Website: lowes
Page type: newsletter-management
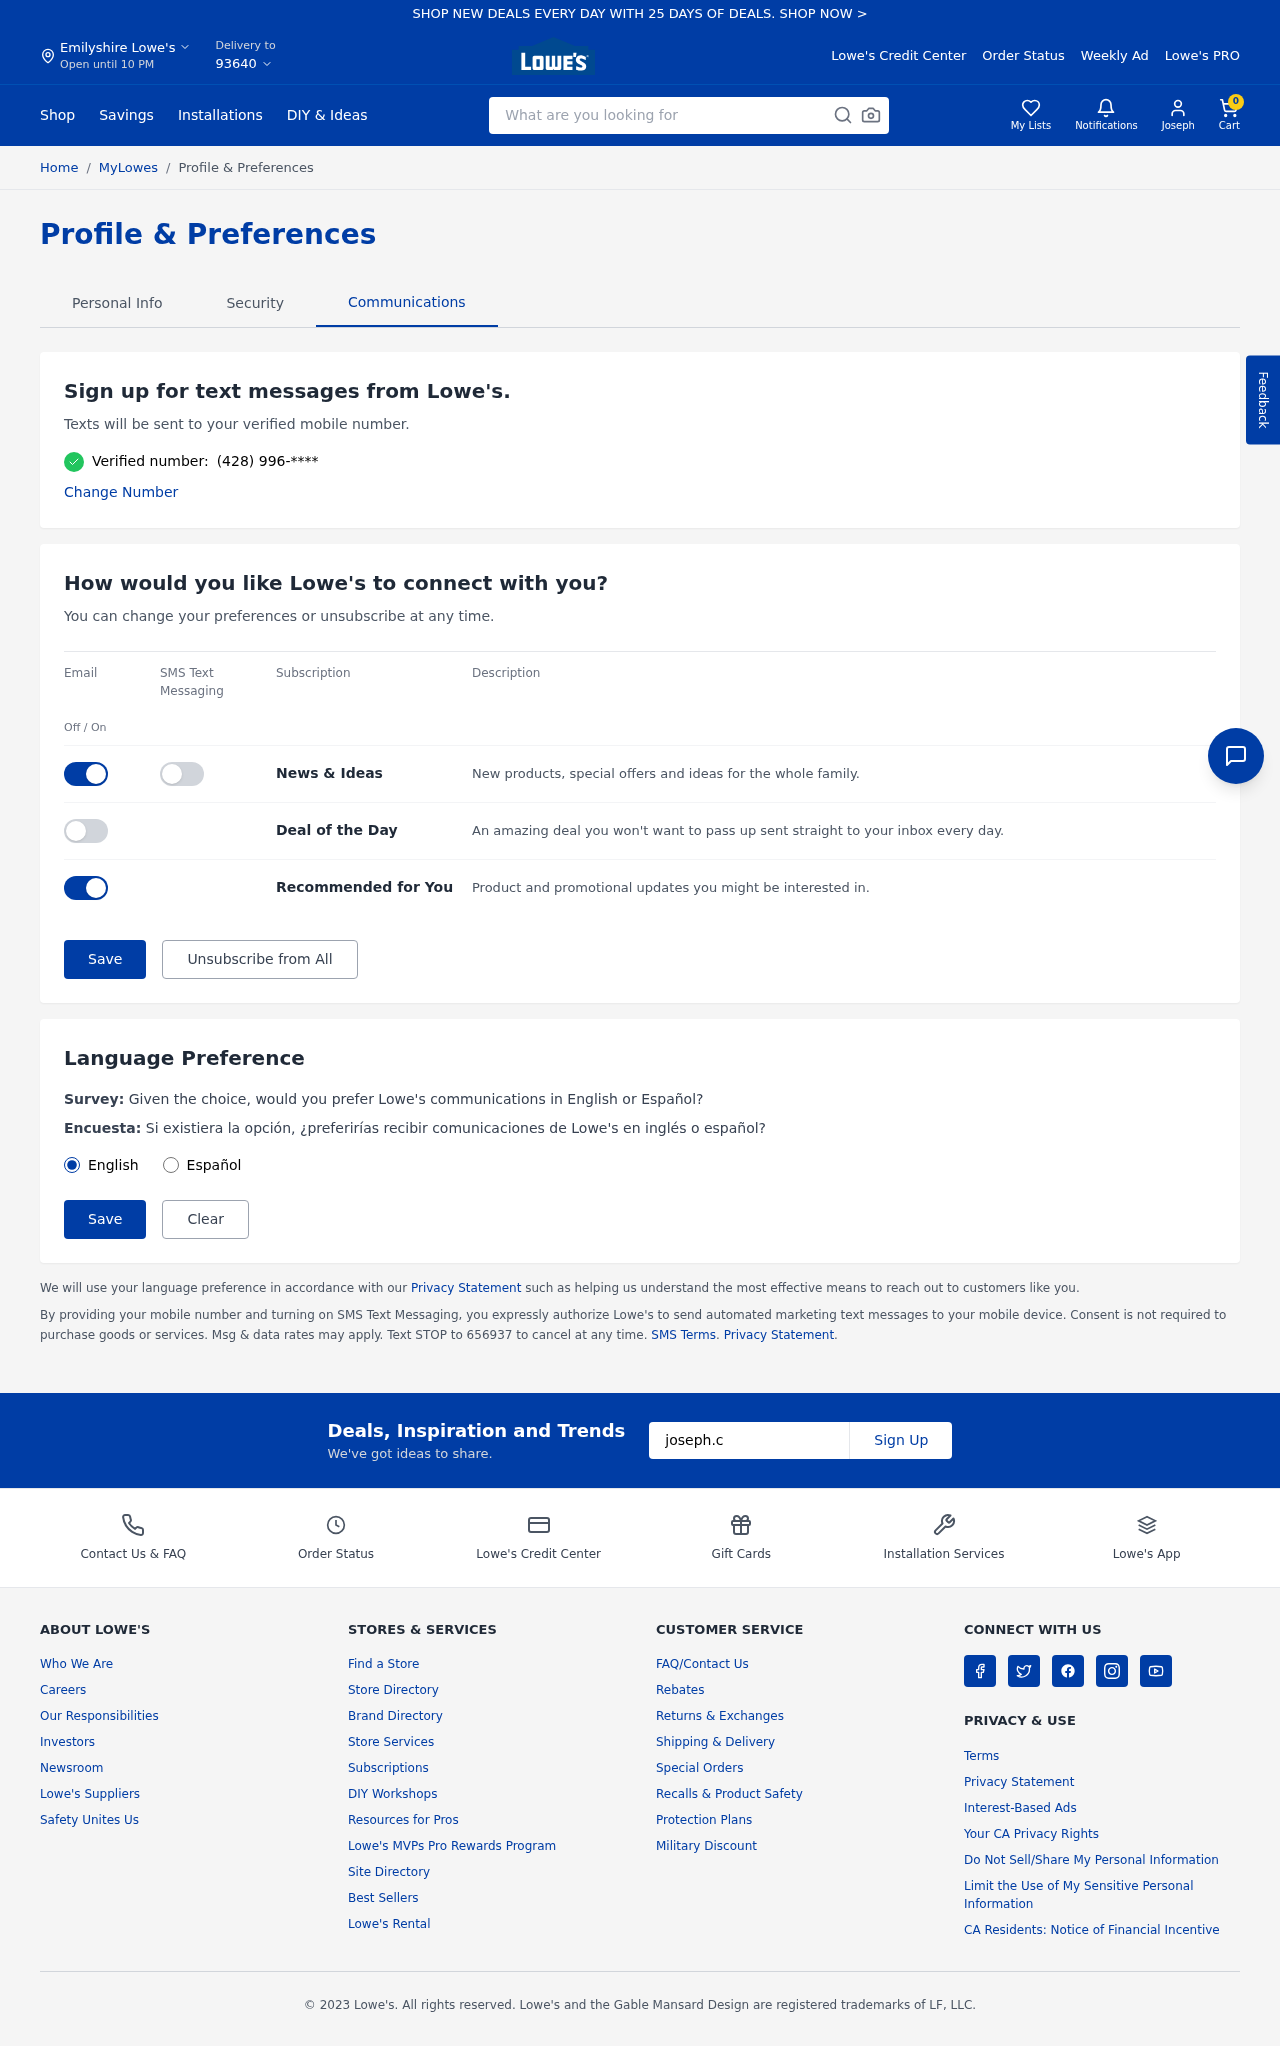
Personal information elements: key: PII_CITY
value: Emilyshire
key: PII_EMAIL
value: joseph.clark@yahoo.com
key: PII_FIRSTNAME
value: Joseph
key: PII_POSTCODE
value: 93640
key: PII_PHONE
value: (428) 996
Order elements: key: ORDER_NUM_ITEMS
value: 0
Search elements: key: HEADER_SEARCH
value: What are you looking for